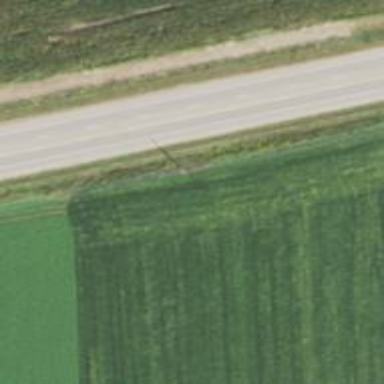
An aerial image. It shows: Power pole.